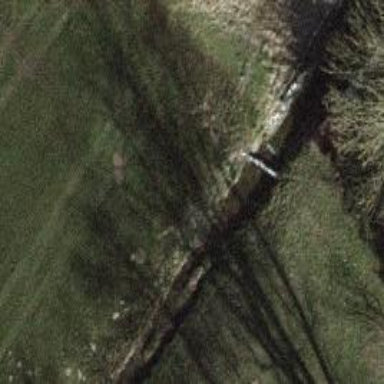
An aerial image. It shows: Culvert tunnel passing through ditch.